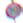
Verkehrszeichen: Geschwindigkeit70
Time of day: Midday
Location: Outdoor (Nature)
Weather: PartlyCloudy
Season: NotSpecified
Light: Natural